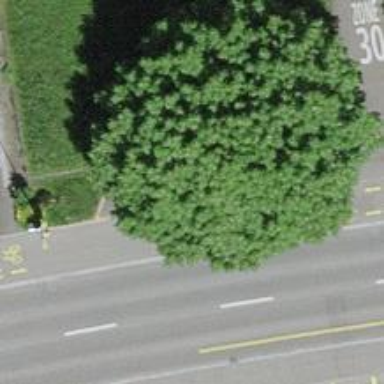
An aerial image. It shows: Bus stop with platform for public transport.